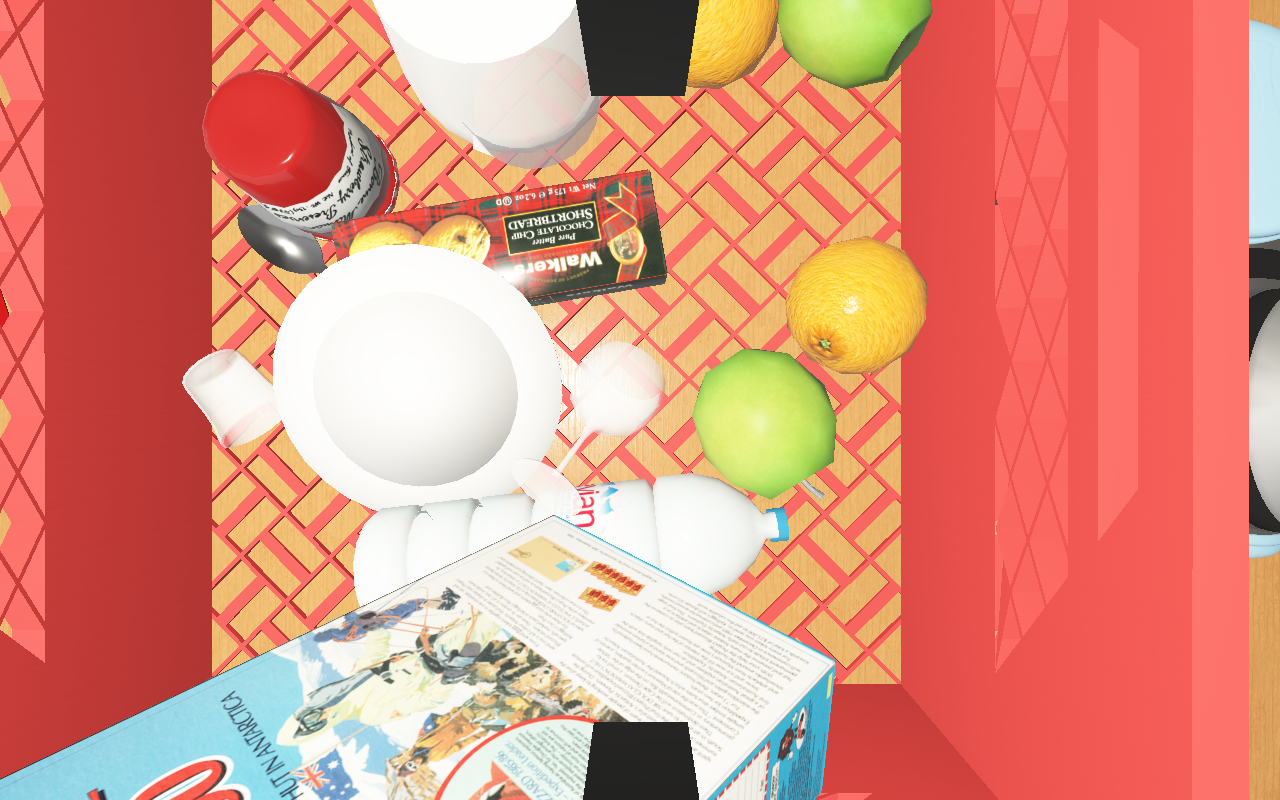
Objects in the scene:
carafe
water bottle
apple
apple
orange
orange
plate
glass
wineglass
jam jar
biscuit box